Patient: sex M, age 46
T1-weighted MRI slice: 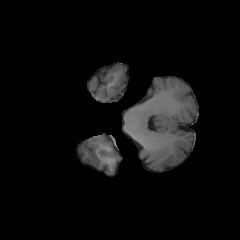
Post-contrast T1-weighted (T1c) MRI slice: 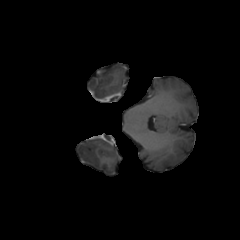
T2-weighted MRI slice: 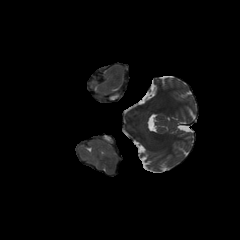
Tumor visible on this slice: no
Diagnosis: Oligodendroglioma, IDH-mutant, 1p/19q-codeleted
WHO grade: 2